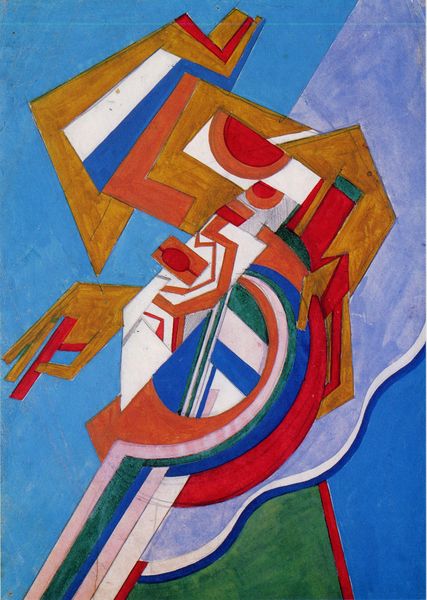
Titel: Abstract Multicoloured Design
Künstler: Helen Saunders
Standort: London
Institution: Tate Gallery
Schlagwörter: blau, hand, kopf, mann, weiß, dreieck, gelb, grün, kubismus, kubistisch, braun, bunt, finger, hintergrund, hut, orange, haus, rot, expressionismus, muster, gesicht, mensch, auge, figur, gold, person, rosa, kreis, hellblau, farbig, welle, wellen, bogen, moderne, abstrakt, flächen, modern, farbe, formen, lila, linien, dunkelblau, maler, streifen, abstraktion, eckig, form, kreise, wässrig, palette, stift, halbkreis, ecken, geometrisch, zacken, picasso, halb, pfeil, geometrie, splitter, faben, ekckig